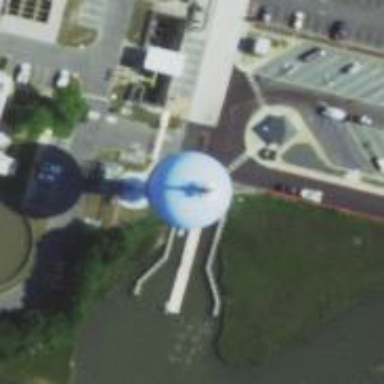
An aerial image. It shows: Water tower that is man-made.